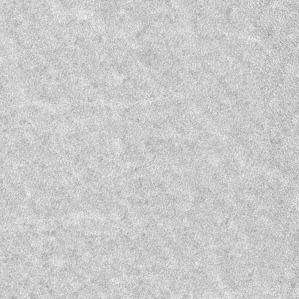
Label: frost